Question: I am testing a responsive email template named "Sidebar Hero" provided by ink, here's the <URL>.
And when I test it at litmus, the screenshots at android and apple show that responsive works great as expected. Here's my test's screenshots: <URL>. You can check others android and iPhone aside.
But when I sent it from client(like thunderbird, outlook), the responsive broken. The email looks like a mess. Here's the scrrenshot:

How code was produced:
I download the <URL>
## What I miss Or Any unaware mistakes that I make?
Anyone can help. Thanks very much !
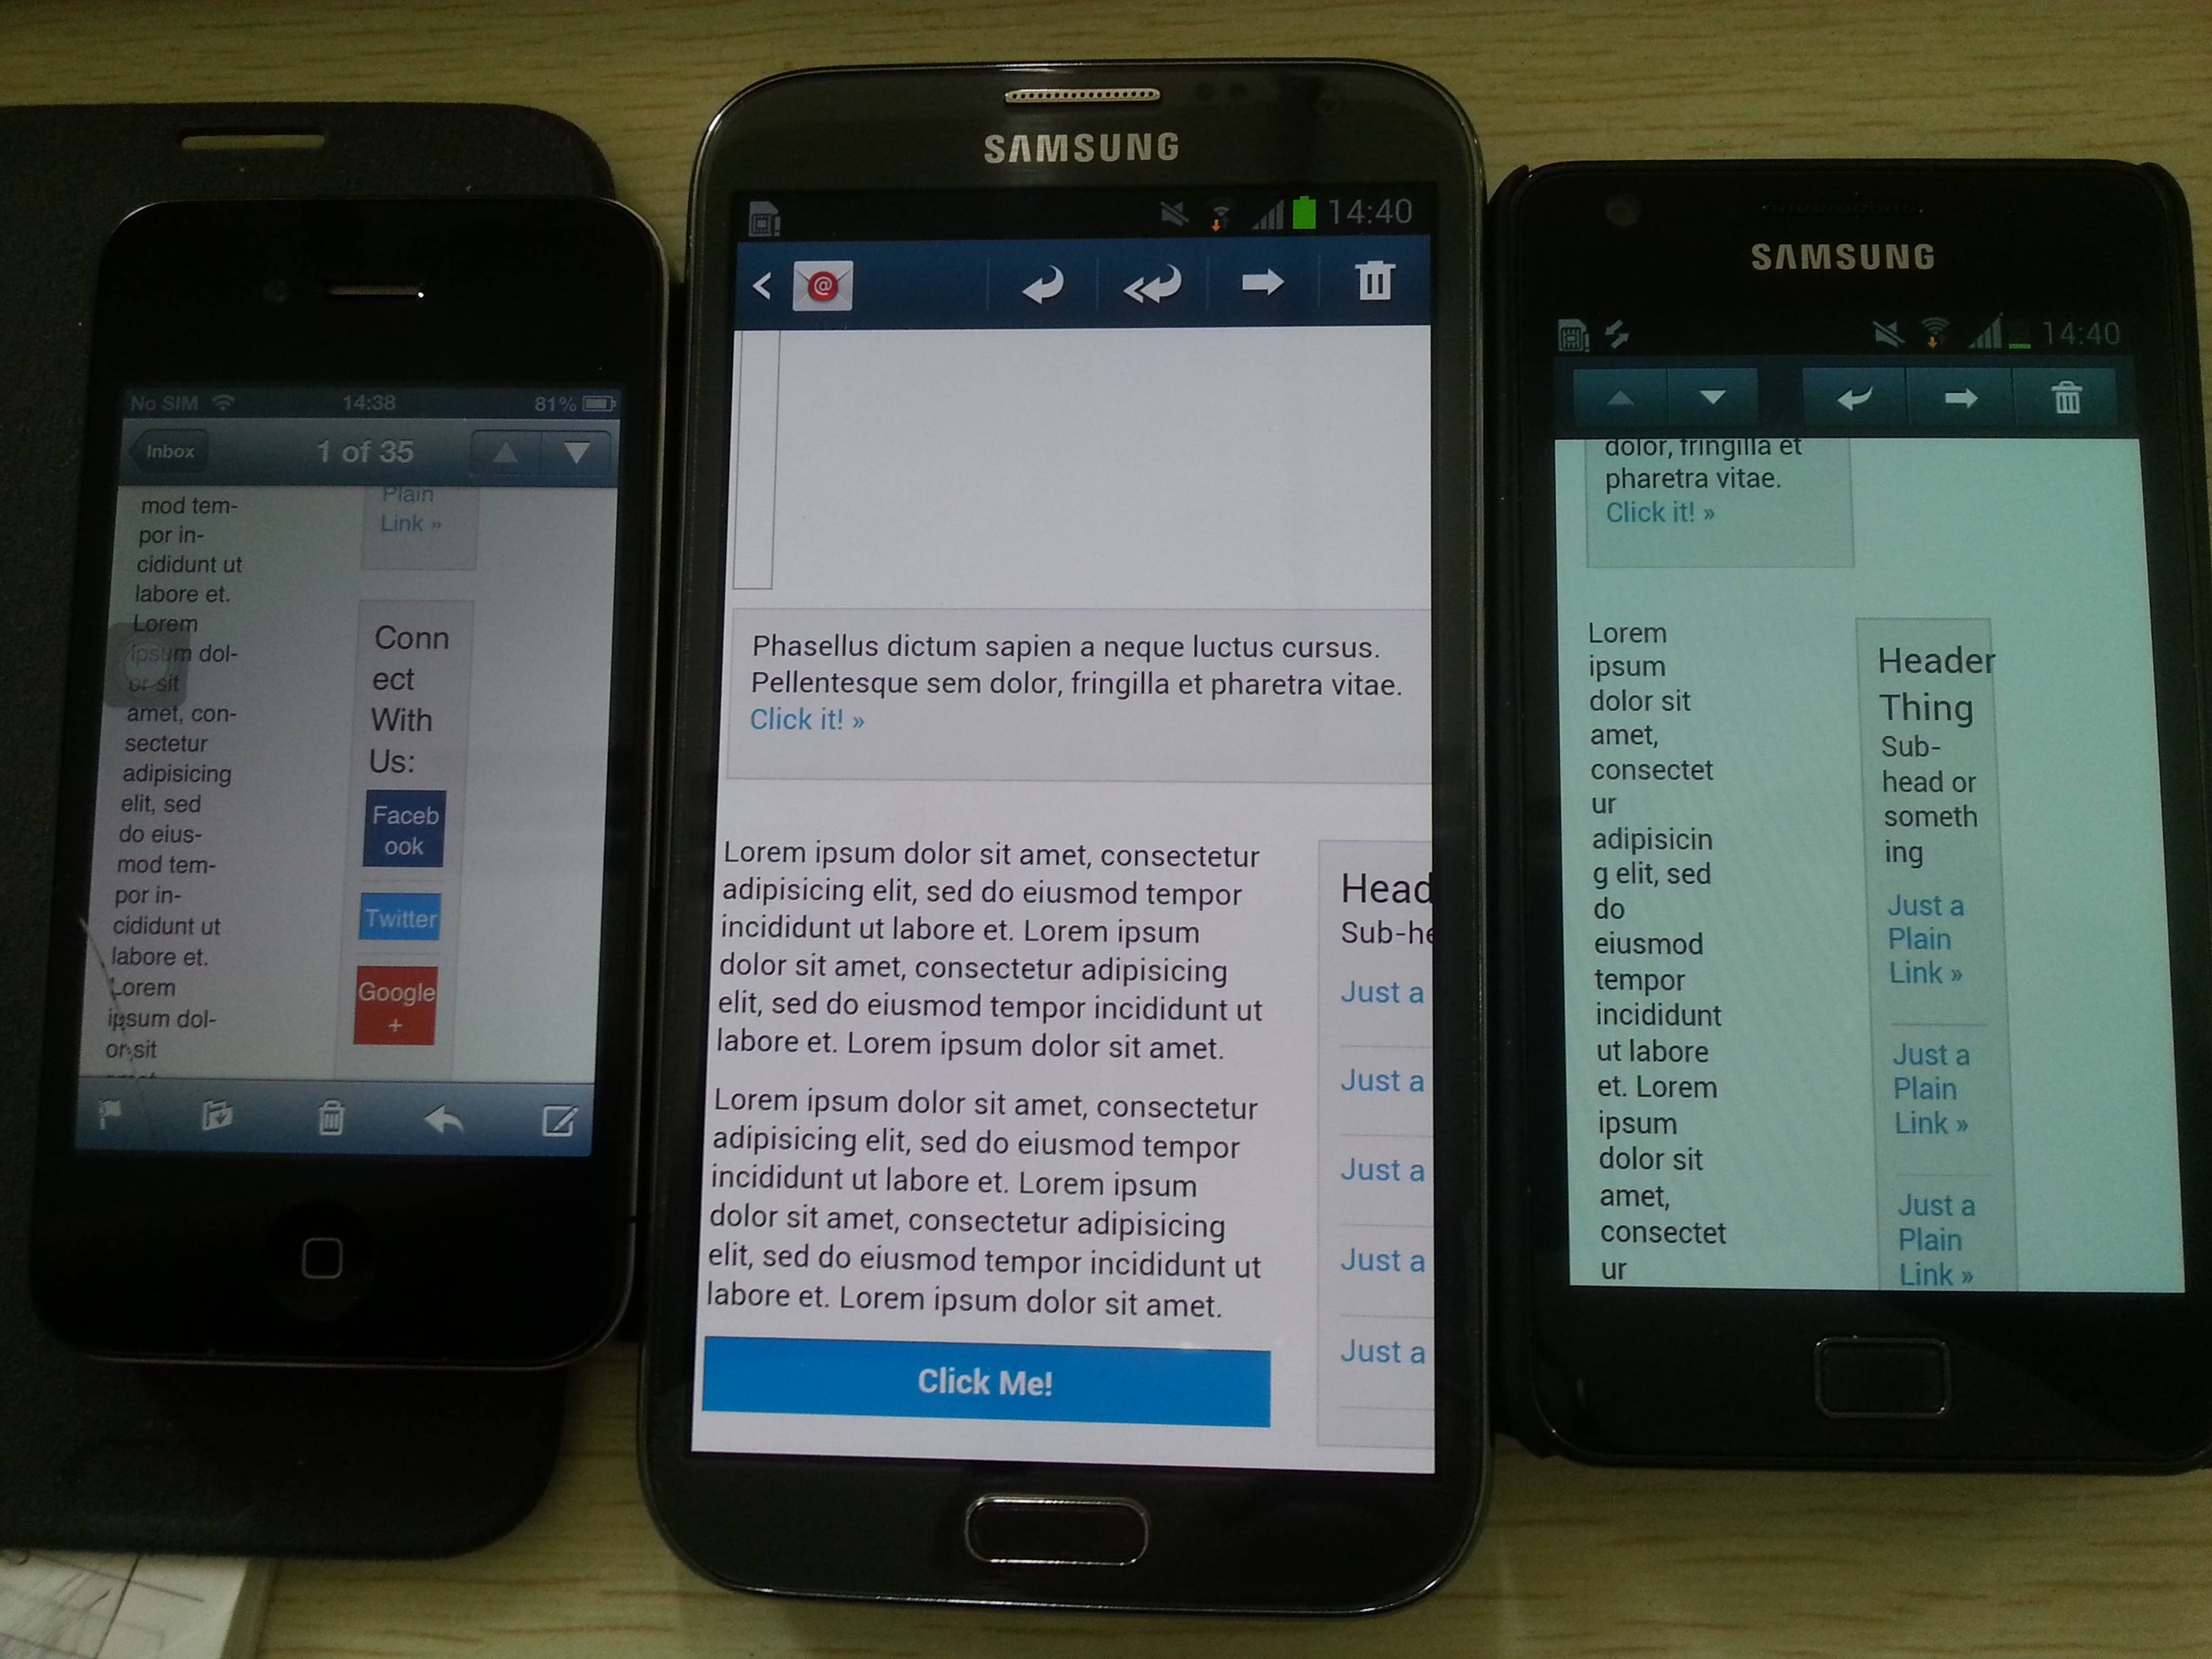
Answer: Are you sending it through a corporate MS Exchange network? Sounds similar to an <URL> where the Exchange server at my work was stripping my media queries. Maybe try sending to a different email address on a different non-corporate domain to see if it makes a difference.